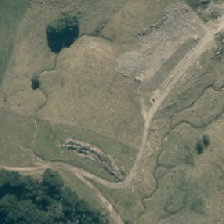
Land cover: high_producing_grassland